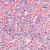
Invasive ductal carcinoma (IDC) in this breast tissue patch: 1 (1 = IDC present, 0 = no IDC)